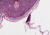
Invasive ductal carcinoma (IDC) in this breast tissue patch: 0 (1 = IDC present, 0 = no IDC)